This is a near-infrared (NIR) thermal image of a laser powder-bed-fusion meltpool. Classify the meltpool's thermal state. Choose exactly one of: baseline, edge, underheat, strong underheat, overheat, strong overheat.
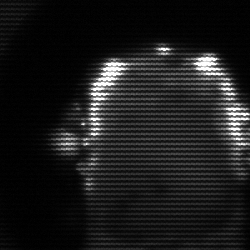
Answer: baseline